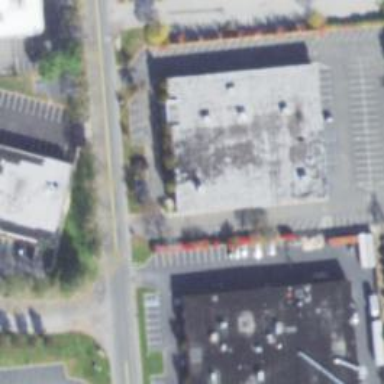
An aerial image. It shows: Commercial building.